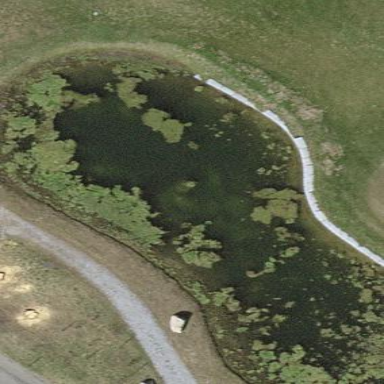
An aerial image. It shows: Water hazard in golf course. The hazard is natural water feature.